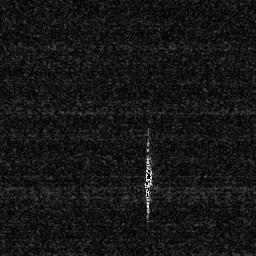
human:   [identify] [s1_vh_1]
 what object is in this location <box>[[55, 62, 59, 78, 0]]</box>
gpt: <ref>1 small ship at the bottom</ref>